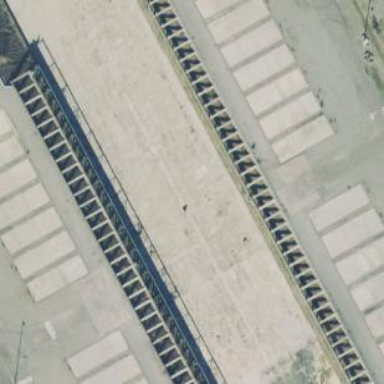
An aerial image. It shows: Dock by the waterway.